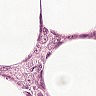
Metastatic tissue present: yes